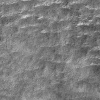
Atmospheric dust classification: not_dusty